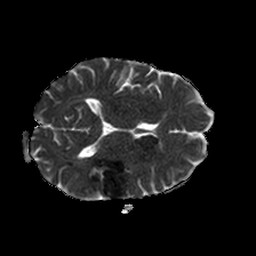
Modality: ADC
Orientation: axial
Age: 45
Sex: female
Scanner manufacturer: philips
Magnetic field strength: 1.5 T
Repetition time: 3.4 s
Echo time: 0.06922 s